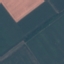
Land use / land cover: AnnualCrop